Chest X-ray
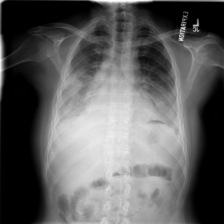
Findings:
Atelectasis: negative
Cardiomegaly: negative
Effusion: negative
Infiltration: negative
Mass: positive
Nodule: negative
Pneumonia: negative
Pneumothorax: positive
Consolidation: negative
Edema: negative
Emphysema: negative
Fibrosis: negative
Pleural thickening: positive
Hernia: negative